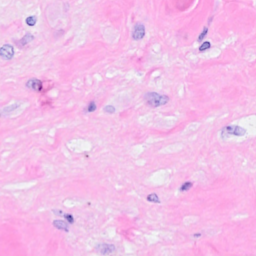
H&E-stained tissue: Breast